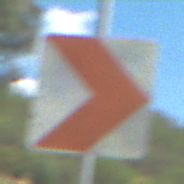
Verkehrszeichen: RichtungstafelnInKurvenKleinLinks
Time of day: Midday
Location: Outdoor (Nature)
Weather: PartlyCloudy
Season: Autumn
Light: Natural